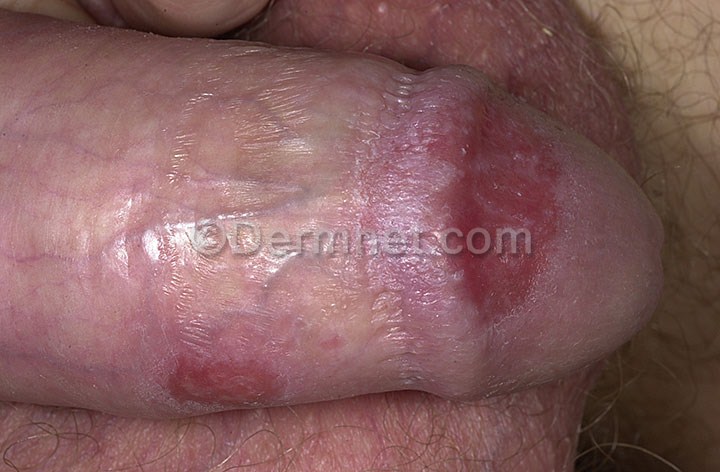
Disease: Exanthems and Drug Eruptions